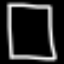
Label: square